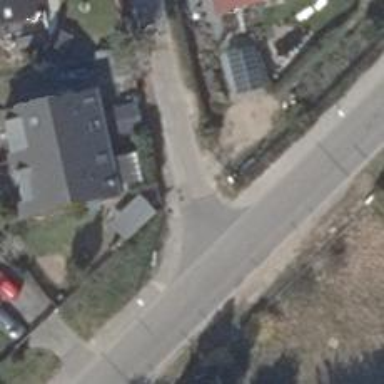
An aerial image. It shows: Road with "give way" sign.